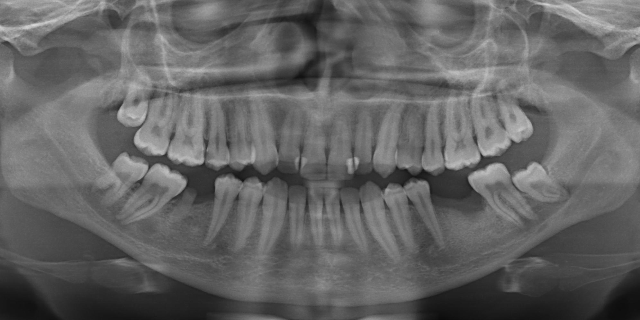
adult